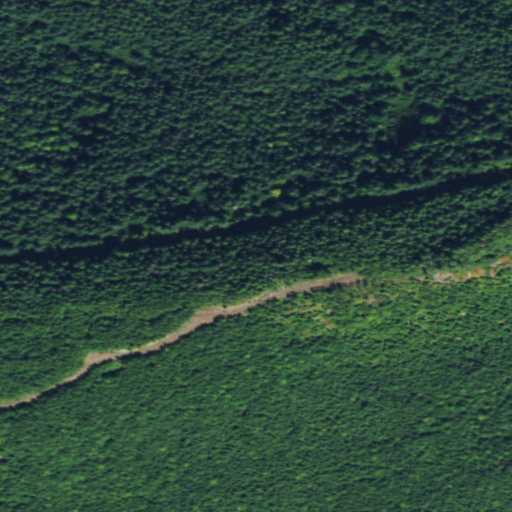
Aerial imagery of mountain in Washington named Burnt Mountain containing evergreen forest, grassland, and mixed forest